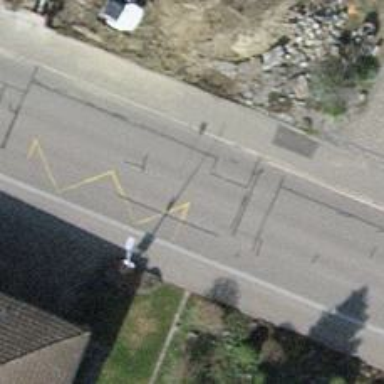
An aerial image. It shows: Public transport stop position.